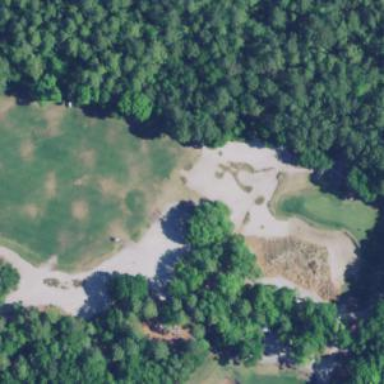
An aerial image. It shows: Golf bunker filled with natural sand.